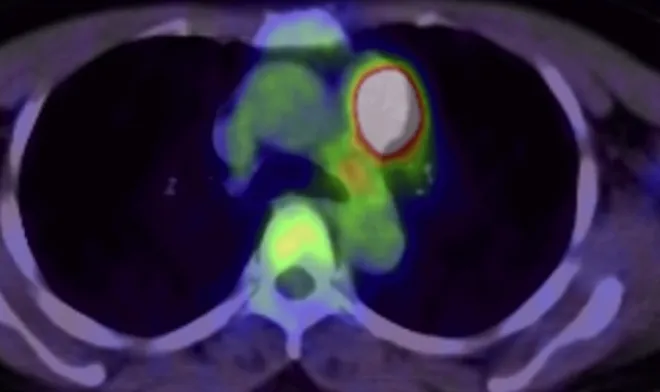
Positron emission tomography with 18F-fluorodeoxyglucose shows high 18F-fluorodeoxyglucose accumulation at the lesion.
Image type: radiology (pet)